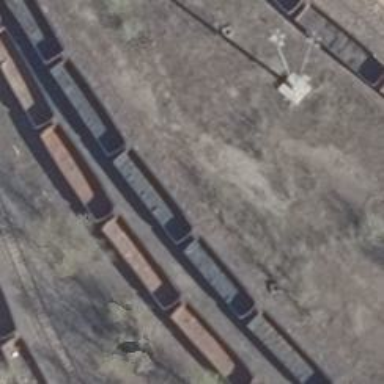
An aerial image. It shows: Rail spur service.